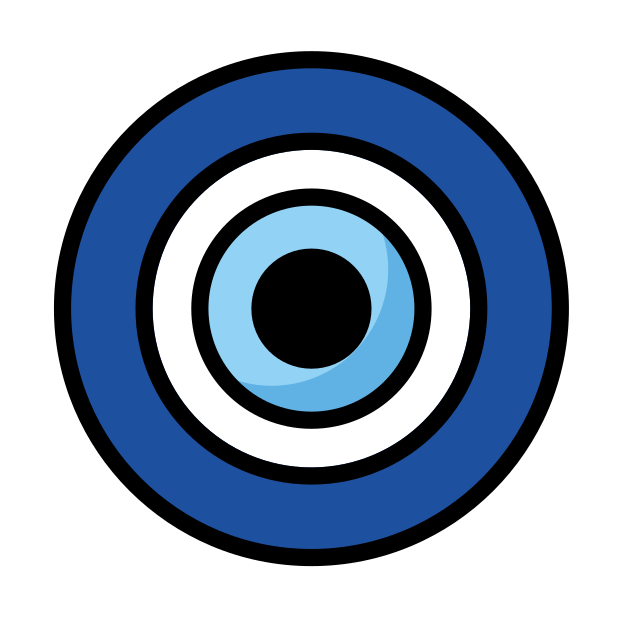
nazar amulet